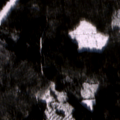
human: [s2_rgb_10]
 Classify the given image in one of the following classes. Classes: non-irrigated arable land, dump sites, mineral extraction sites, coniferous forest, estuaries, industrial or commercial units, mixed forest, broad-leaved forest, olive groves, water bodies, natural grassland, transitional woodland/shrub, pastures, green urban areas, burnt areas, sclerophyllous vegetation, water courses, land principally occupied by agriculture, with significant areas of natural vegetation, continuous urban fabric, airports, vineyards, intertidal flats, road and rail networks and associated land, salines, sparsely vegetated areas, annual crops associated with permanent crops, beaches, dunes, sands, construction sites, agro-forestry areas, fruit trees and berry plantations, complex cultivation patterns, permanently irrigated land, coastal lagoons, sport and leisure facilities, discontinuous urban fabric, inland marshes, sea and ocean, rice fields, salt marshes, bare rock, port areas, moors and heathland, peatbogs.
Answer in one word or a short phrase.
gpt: coniferous forest, mixed forest, transitional woodland/shrub